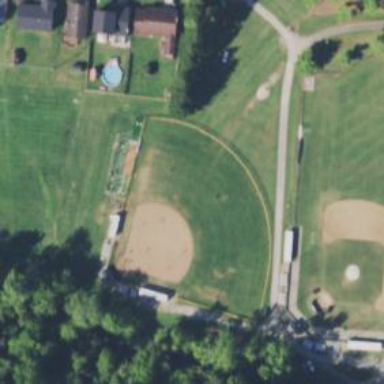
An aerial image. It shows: Softball pitch for leisure sports.